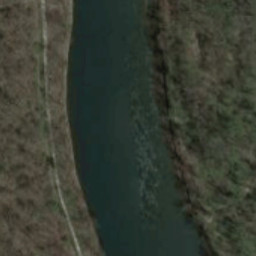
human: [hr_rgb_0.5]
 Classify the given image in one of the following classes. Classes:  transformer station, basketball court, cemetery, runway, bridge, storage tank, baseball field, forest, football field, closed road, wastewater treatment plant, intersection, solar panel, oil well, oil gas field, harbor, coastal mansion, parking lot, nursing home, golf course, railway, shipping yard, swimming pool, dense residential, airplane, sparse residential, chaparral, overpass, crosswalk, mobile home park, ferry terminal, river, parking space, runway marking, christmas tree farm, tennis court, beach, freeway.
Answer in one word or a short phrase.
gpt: river